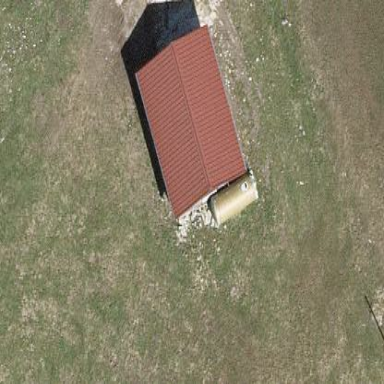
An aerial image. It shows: Gabled building.